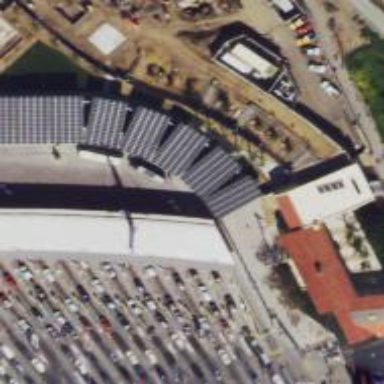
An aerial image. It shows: Border control barrier.